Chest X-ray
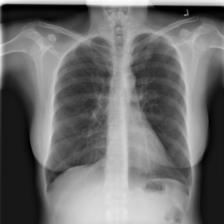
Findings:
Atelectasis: negative
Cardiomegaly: negative
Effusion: negative
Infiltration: negative
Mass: negative
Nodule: negative
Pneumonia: negative
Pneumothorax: negative
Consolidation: negative
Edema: negative
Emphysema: negative
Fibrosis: negative
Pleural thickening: negative
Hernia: negative